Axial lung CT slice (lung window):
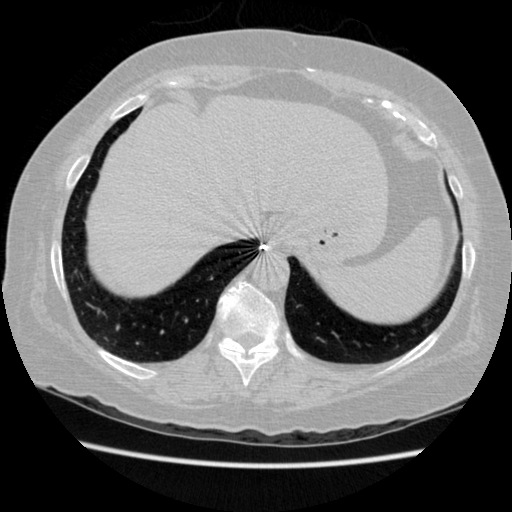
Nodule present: no